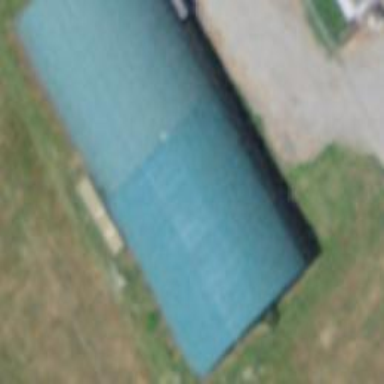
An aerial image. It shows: Shed building.